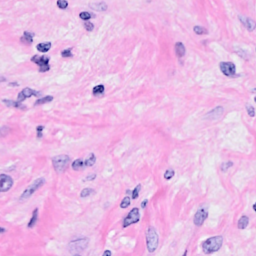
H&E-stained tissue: Breast